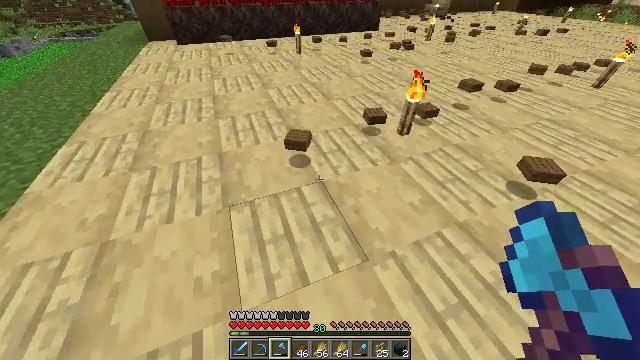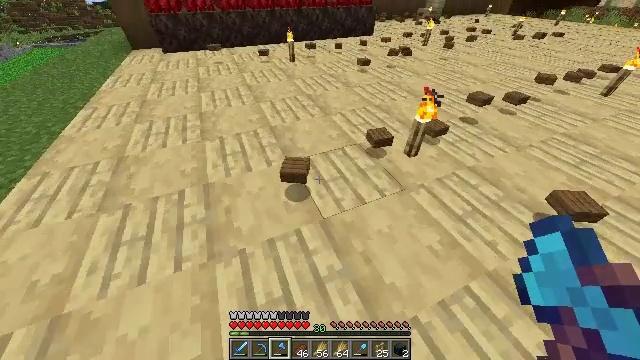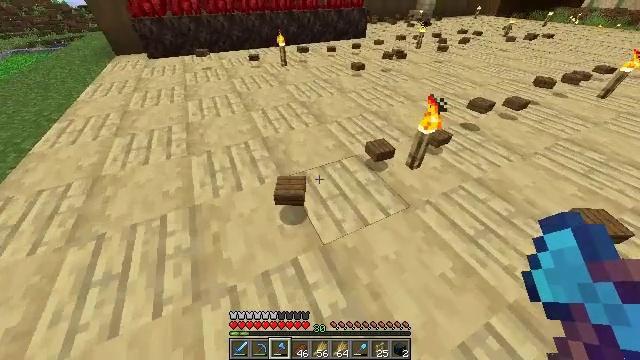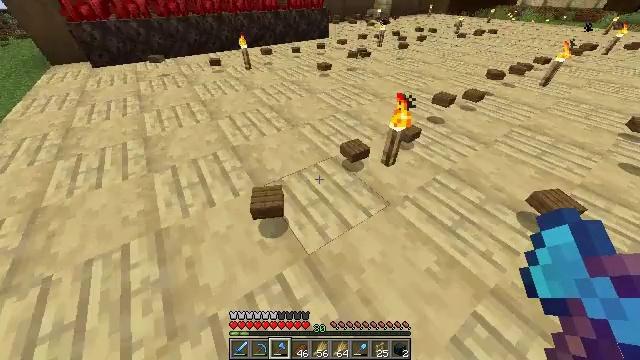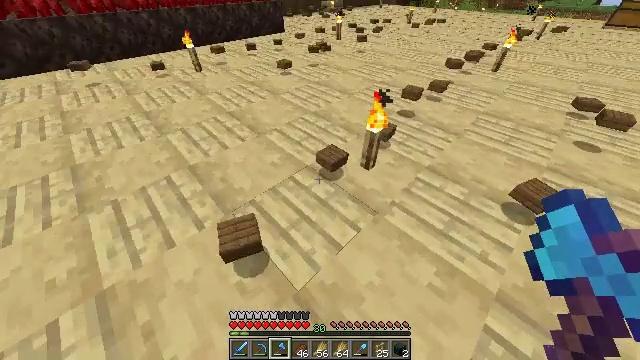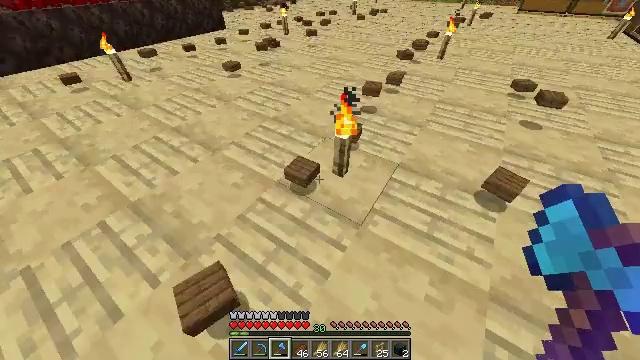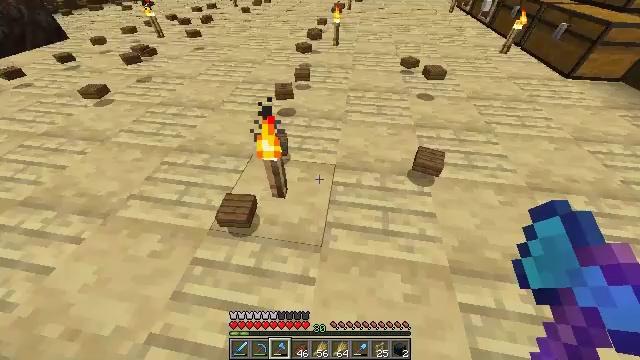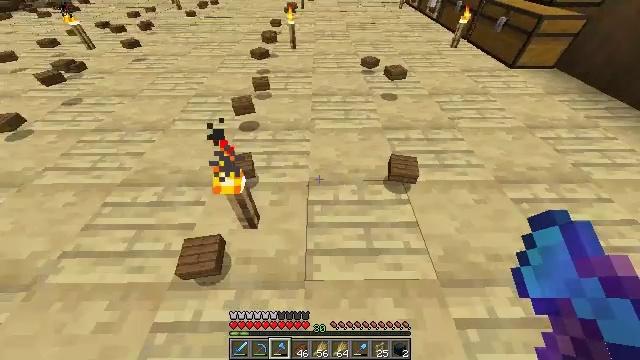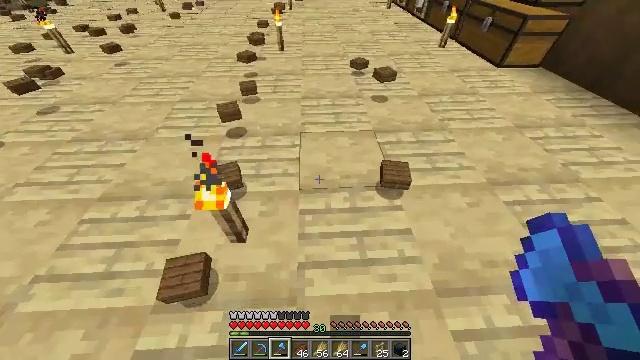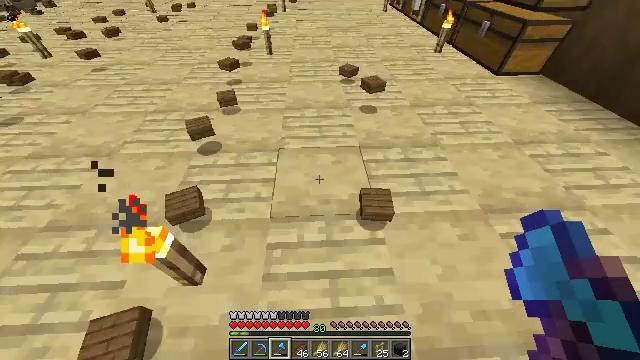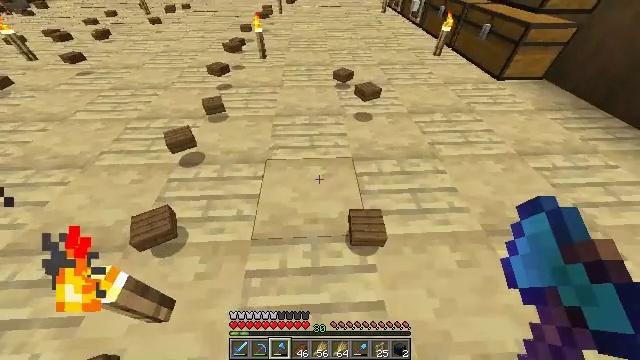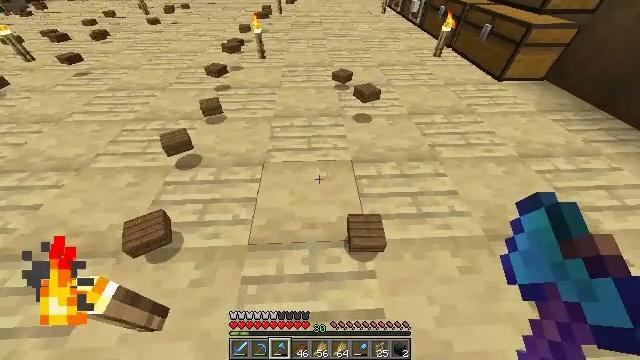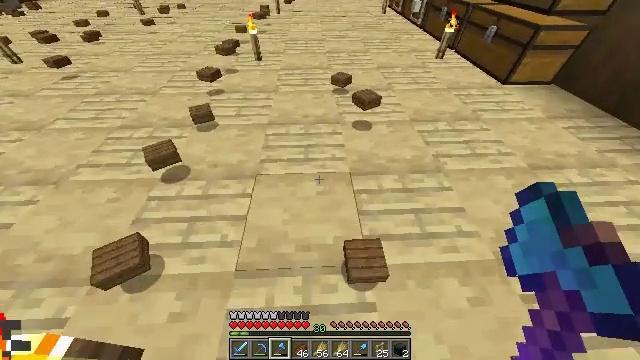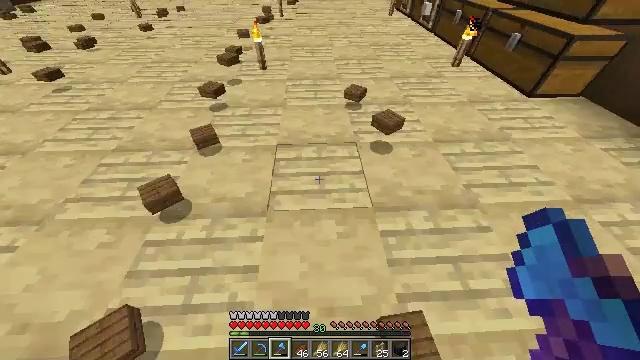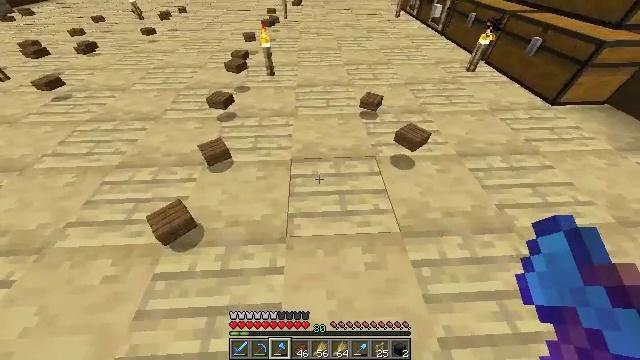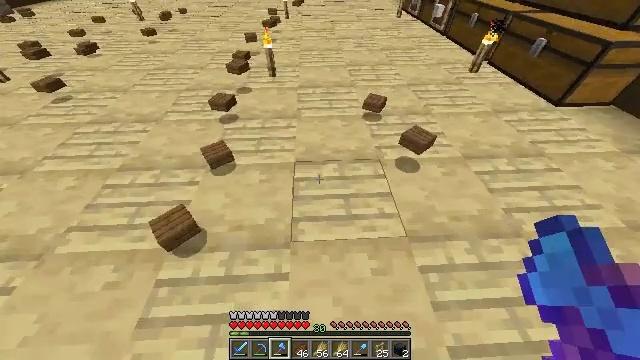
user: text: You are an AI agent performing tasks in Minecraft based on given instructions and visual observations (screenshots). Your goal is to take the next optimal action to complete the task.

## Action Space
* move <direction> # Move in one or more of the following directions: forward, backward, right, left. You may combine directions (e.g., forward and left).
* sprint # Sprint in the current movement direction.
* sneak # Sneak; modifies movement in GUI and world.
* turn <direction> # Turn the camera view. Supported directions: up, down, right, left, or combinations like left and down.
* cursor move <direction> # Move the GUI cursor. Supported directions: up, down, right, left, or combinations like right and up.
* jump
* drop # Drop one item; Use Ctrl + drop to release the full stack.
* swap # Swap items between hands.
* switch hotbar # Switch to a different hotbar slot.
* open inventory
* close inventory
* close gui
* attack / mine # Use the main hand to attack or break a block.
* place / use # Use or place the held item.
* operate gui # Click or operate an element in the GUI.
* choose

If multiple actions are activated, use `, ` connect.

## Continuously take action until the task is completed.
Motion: motion action
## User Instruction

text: Collect stripped spruce log as resource.
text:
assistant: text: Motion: move forward, sprint, turn right
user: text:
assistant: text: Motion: move forward, sprint, turn right
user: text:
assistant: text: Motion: move forward, sprint, turn right
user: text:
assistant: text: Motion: move forward, sprint, turn right and down
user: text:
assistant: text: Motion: move forward, sprint, turn right and down
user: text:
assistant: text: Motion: move forward, sprint, turn right and down
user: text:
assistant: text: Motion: move forward and move right, sprint, turn right
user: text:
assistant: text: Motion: move forward and move right, sprint, turn right
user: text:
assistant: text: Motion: move forward and move right, sprint
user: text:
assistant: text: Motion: move forward, sprint
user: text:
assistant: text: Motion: move forward, sprint
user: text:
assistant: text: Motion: move forward and move left, sprint
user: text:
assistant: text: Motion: move forward and move left, sprint
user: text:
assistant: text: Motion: move forward and move left, sprint
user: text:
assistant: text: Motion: move forward and move left, sprint
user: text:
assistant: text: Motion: move forward and move left, sprint
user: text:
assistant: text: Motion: move forward and move left, sprint
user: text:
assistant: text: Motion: move forward, sprint, turn right
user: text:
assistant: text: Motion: move forward and move right, sprint
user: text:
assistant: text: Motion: move forward and move right, sprint
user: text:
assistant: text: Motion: move forward and move right, sprint
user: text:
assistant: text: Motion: move forward and move right, sprint
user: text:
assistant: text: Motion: move forward and move right, sprint
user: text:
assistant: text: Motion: move forward and move right, sprint
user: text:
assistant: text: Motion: move forward and move left, sprint, turn left
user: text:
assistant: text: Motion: move forward and move left, sprint, turn left
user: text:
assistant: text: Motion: move forward and move left, sprint, turn left
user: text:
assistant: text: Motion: move forward and move left, sprint, turn left
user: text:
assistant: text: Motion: move forward and move left, sprint, turn left
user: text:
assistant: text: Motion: move forward and move left, sprint, turn left